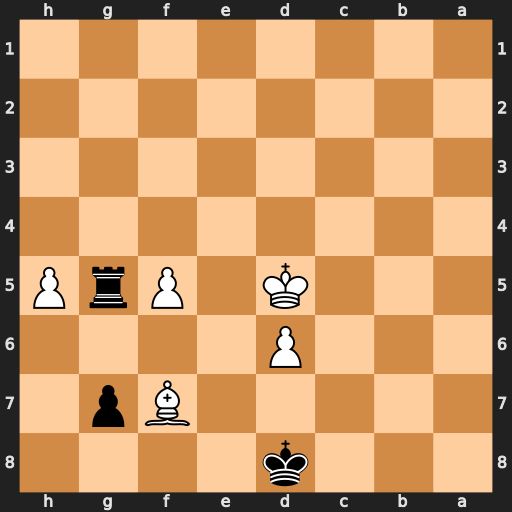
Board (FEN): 3k4/5Bp1/3P4/3K1PrP/8/8/8/8
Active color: b
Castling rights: -
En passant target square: -
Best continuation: Rxf5+ Ke6 Rf6+ Ke5 Rxf7